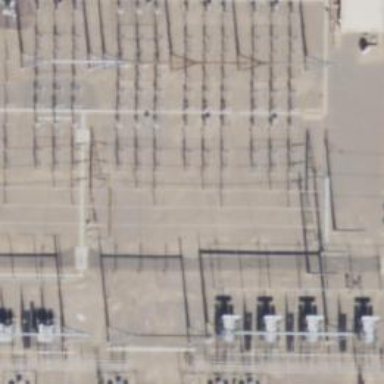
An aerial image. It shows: Switch used for power control.